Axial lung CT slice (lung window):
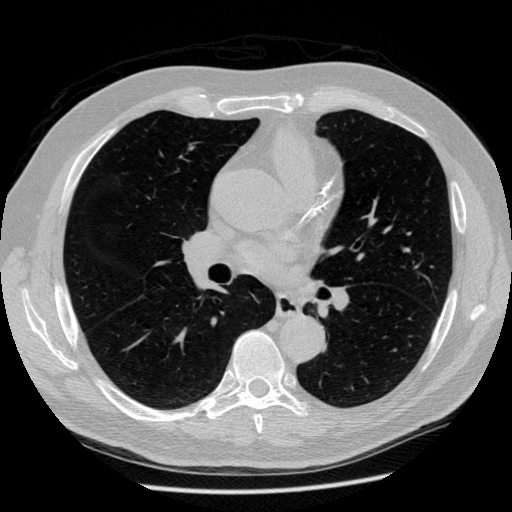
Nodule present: no